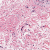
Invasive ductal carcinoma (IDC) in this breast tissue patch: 0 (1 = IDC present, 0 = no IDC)